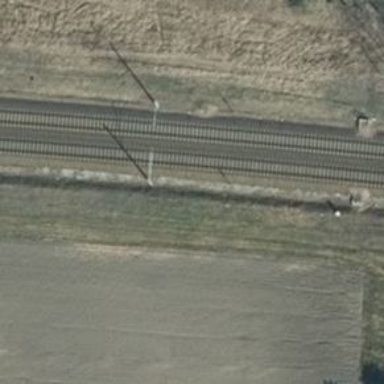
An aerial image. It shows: Railway signal.